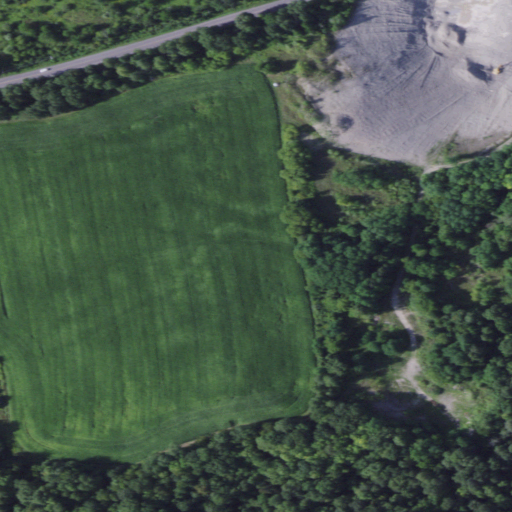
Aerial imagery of mountain in New York named Brinkerhoff Hill containing cultivated crops, deciduous forest, barren land, open development, shrub, grassland, low intensity development, and pasture